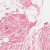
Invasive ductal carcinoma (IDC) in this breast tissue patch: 0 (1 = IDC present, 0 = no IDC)